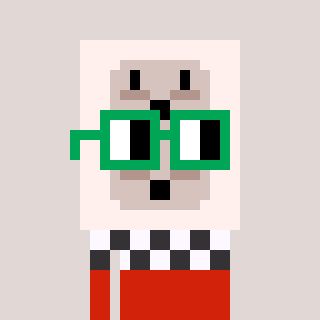
a pixel art character with square green glasses, a outlet-shaped head and a red-colored body on a warm background